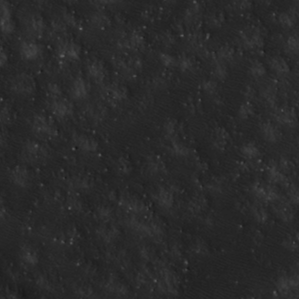
Label: non_frost